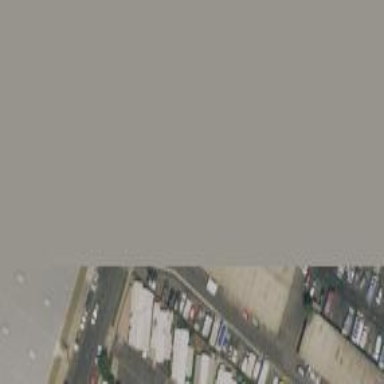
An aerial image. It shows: Warehouse building.